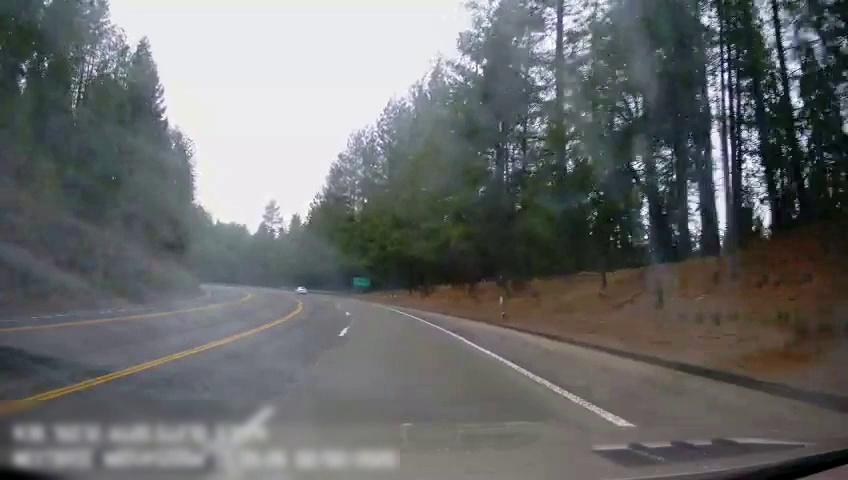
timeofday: Day
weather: Cloudy
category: Drivable Space
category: Vehicles | Car
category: Lanes | Opposite Lane
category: Lanes | Opposite Lane
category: Lanes | Opposite Lane
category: Lanes | Alternate Lane
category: Lanes | Current Lane
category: Lanes | Current Lane
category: Traffic | Signs